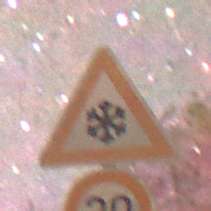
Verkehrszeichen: SchneeOderEisglaette
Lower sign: Geschwindigkeit30
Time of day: Night
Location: Outdoor (Nature)
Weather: Clear
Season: NotSpecified
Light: Natural